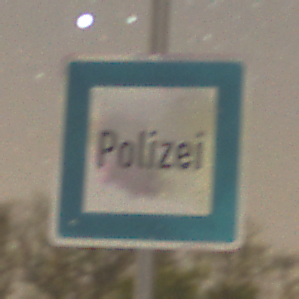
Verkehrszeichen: Polizei
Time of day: Night
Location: Outdoor (Nature)
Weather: Clear
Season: NotSpecified
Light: Natural